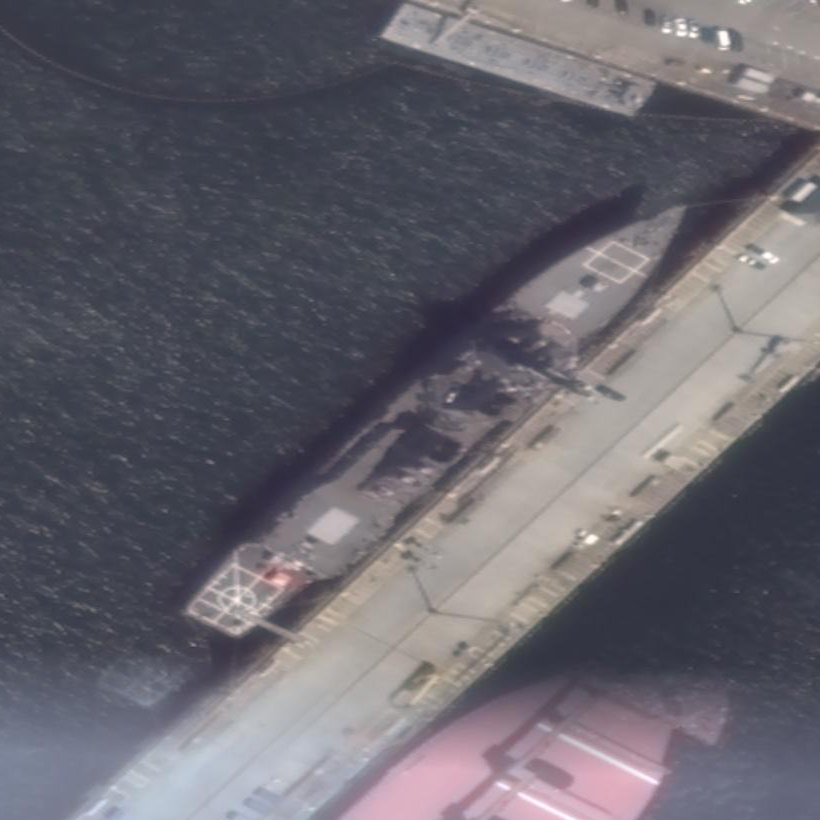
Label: destroyer